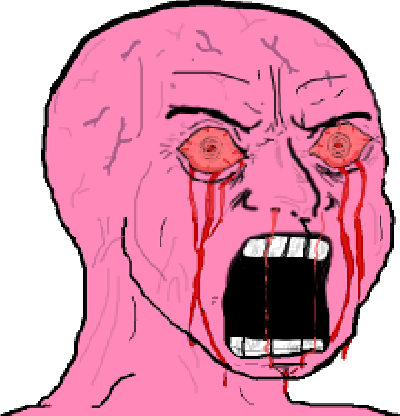
Label: 5_Rage